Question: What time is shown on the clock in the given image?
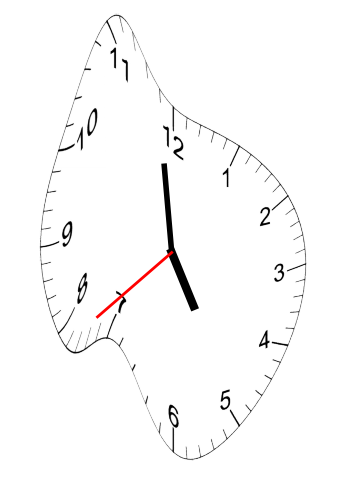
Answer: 04:58:38